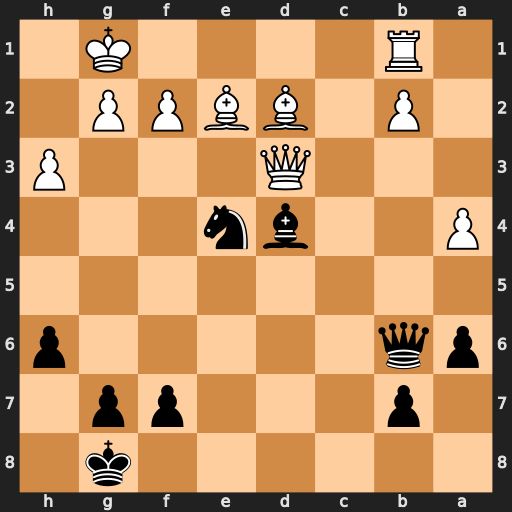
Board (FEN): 6k1/1p3pp1/pq5p/8/P2bn3/3Q3P/1P1BBPP1/1R4K1
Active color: b
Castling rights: -
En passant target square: -
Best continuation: Bxf2+ Kh1 Ng3+ Qxg3 Bxg3